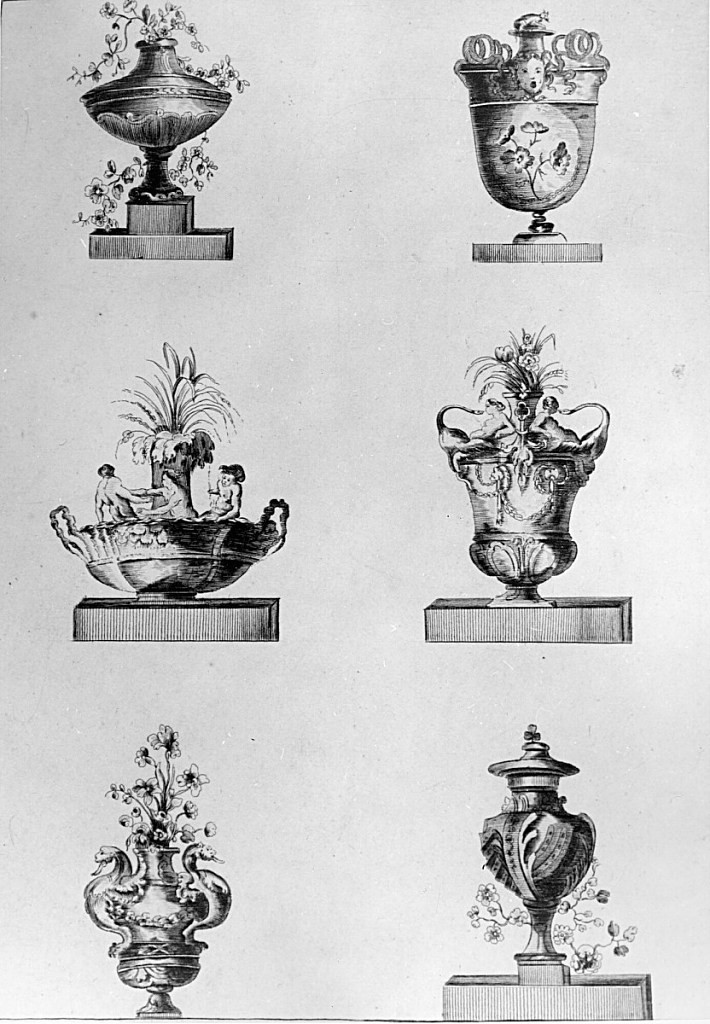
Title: Print
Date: c. 1770
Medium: Paper
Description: Top row: A flower vase on a base. An urn with the snakes of a Medusa forming the handles. An animal coruches upon the cover. Center row: After della Bella's ''Raccolta di vasi'', the central design in plate 2, and after the vase showing mermaids and swans in plate 3. Bottom row: After the second design in plate 3 of della Bella's ''raccolta'', and an urn with a clover leaf on top of the cover. Two framing lines. Bottom right: ''2''.